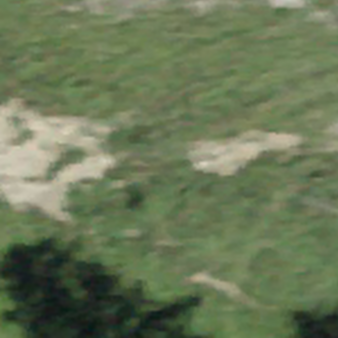
Label: other